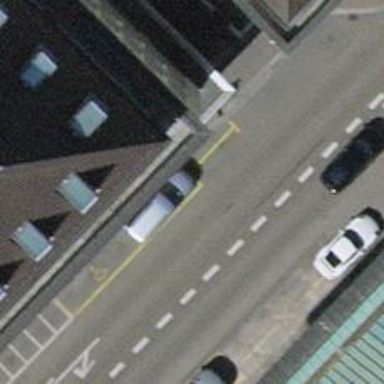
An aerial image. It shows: Designated parking space for disabled individuals.